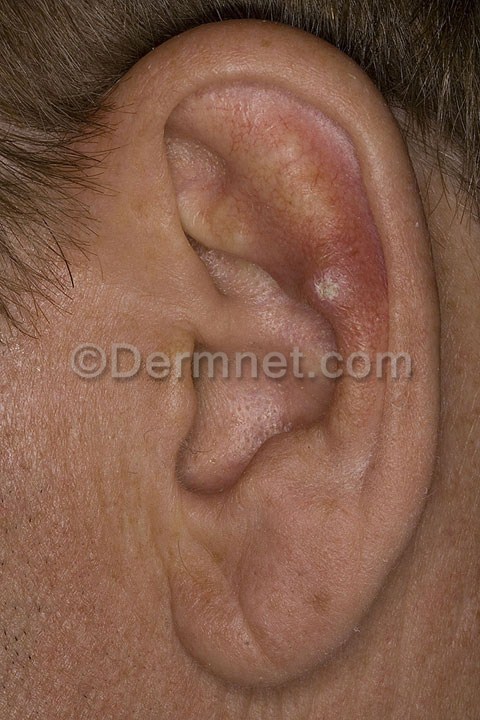
Disease: Seborrheic Keratoses and other Benign Tumors